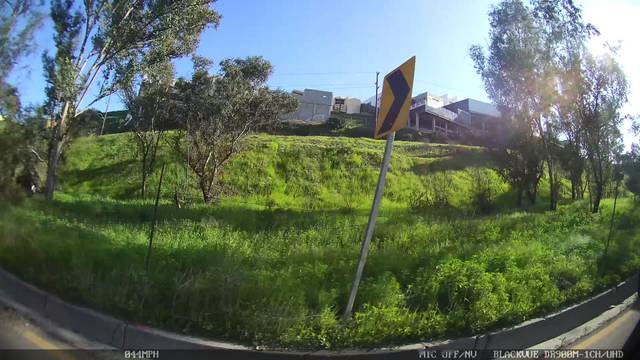
Region: Mexico
Coordinates: 32.51, -117.034